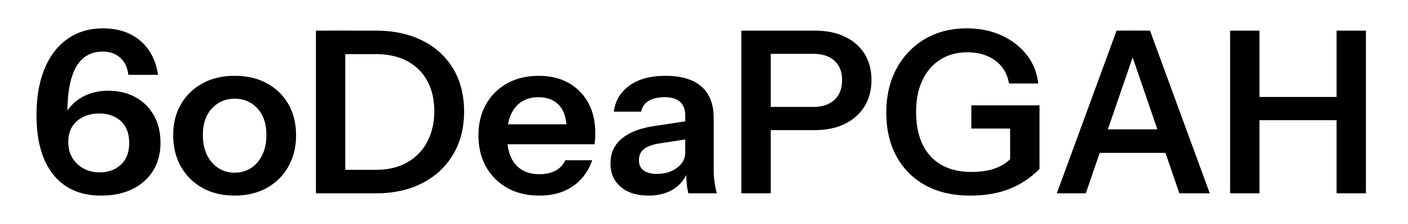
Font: InstrumentSans_SemiBold